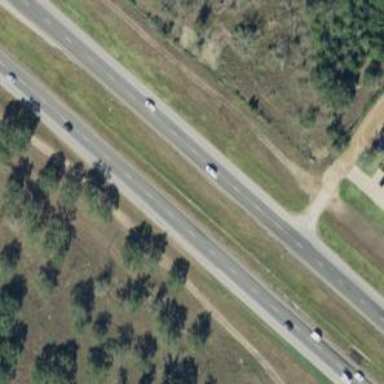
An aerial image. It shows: This image shows trunk highway that functions as expressway.